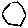
Label: hexagon